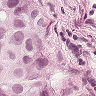
Metastatic tissue present: yes